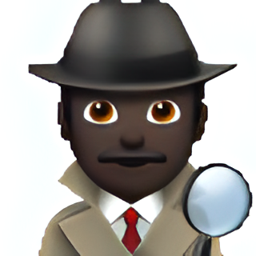
Name: male sleuth type 6
Emoji: 🕵🏿‍♂️
Group: People & Body
Sub-group: person-role